Question: Is it possible to Display Information on the lock screen from an Android application.
I came across a few Apps which allow you to display Email and Calendar information on the screen but could not find which API to use for achieving the same.

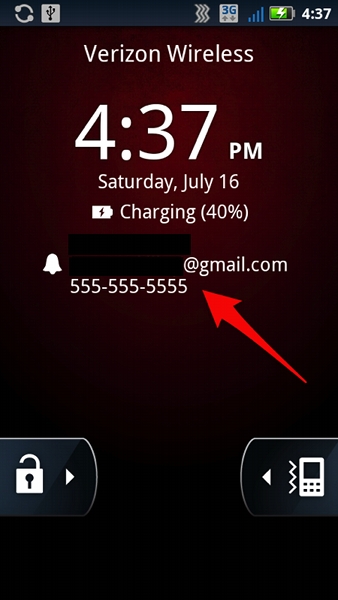
Answer: Android 4.2 <URL>.